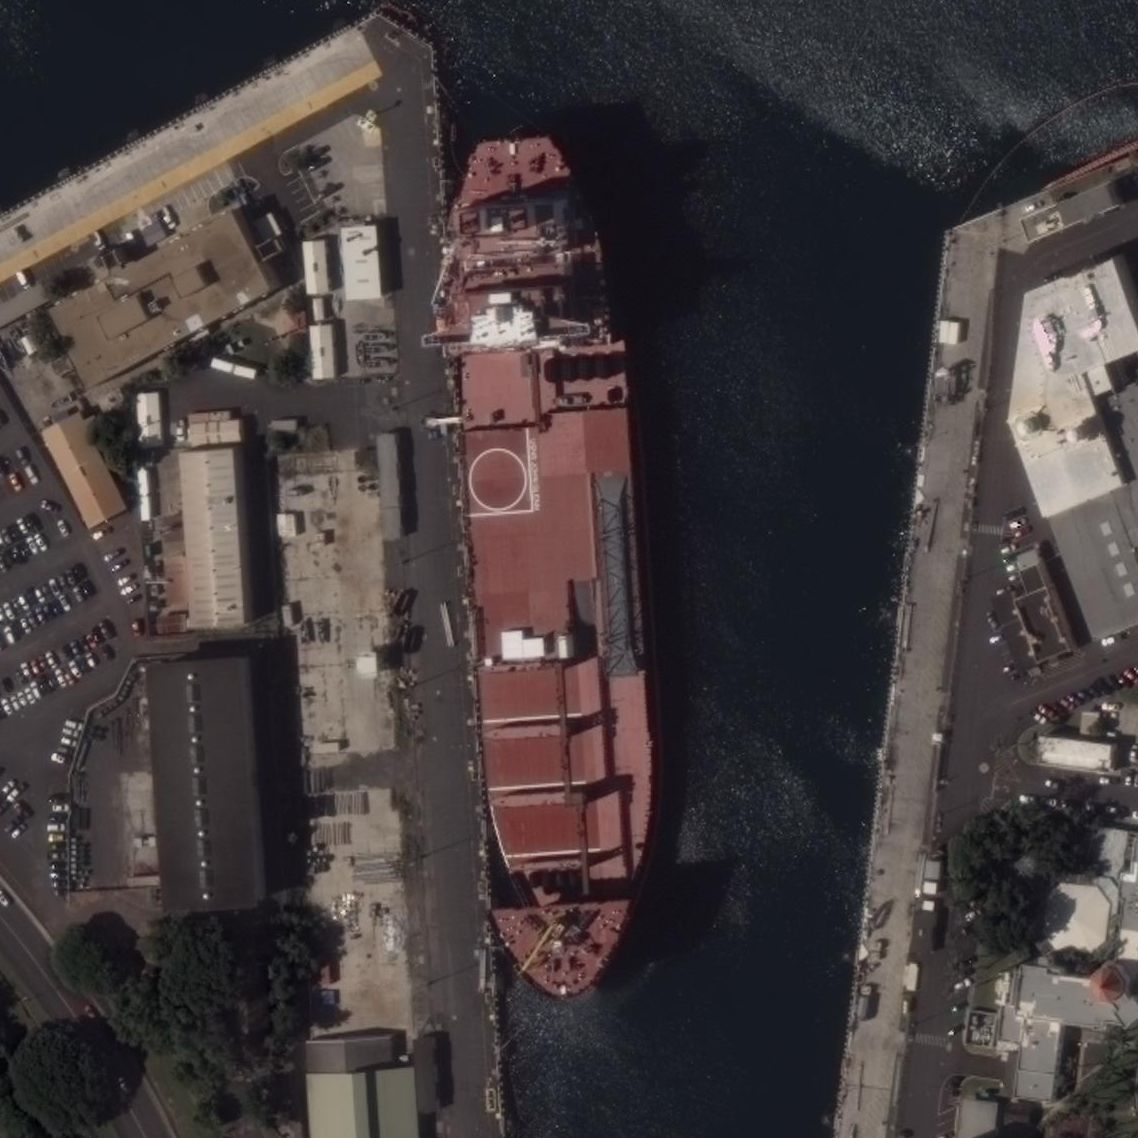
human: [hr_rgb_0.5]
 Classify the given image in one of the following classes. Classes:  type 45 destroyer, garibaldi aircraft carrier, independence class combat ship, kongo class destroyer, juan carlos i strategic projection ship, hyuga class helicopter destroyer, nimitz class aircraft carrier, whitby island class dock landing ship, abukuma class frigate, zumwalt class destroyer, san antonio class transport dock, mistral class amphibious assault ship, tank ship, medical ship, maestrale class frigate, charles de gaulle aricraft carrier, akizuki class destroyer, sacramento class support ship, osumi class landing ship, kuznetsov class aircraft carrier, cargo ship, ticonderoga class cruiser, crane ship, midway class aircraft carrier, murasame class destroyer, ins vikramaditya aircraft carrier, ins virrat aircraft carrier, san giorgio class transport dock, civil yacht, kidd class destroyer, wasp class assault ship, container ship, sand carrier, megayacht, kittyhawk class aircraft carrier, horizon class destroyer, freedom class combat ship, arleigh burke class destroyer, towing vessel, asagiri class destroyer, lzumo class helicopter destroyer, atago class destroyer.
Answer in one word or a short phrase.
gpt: Cargo ship